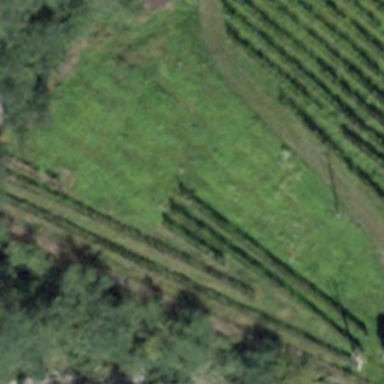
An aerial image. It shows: Vineyard where grapes are grown.